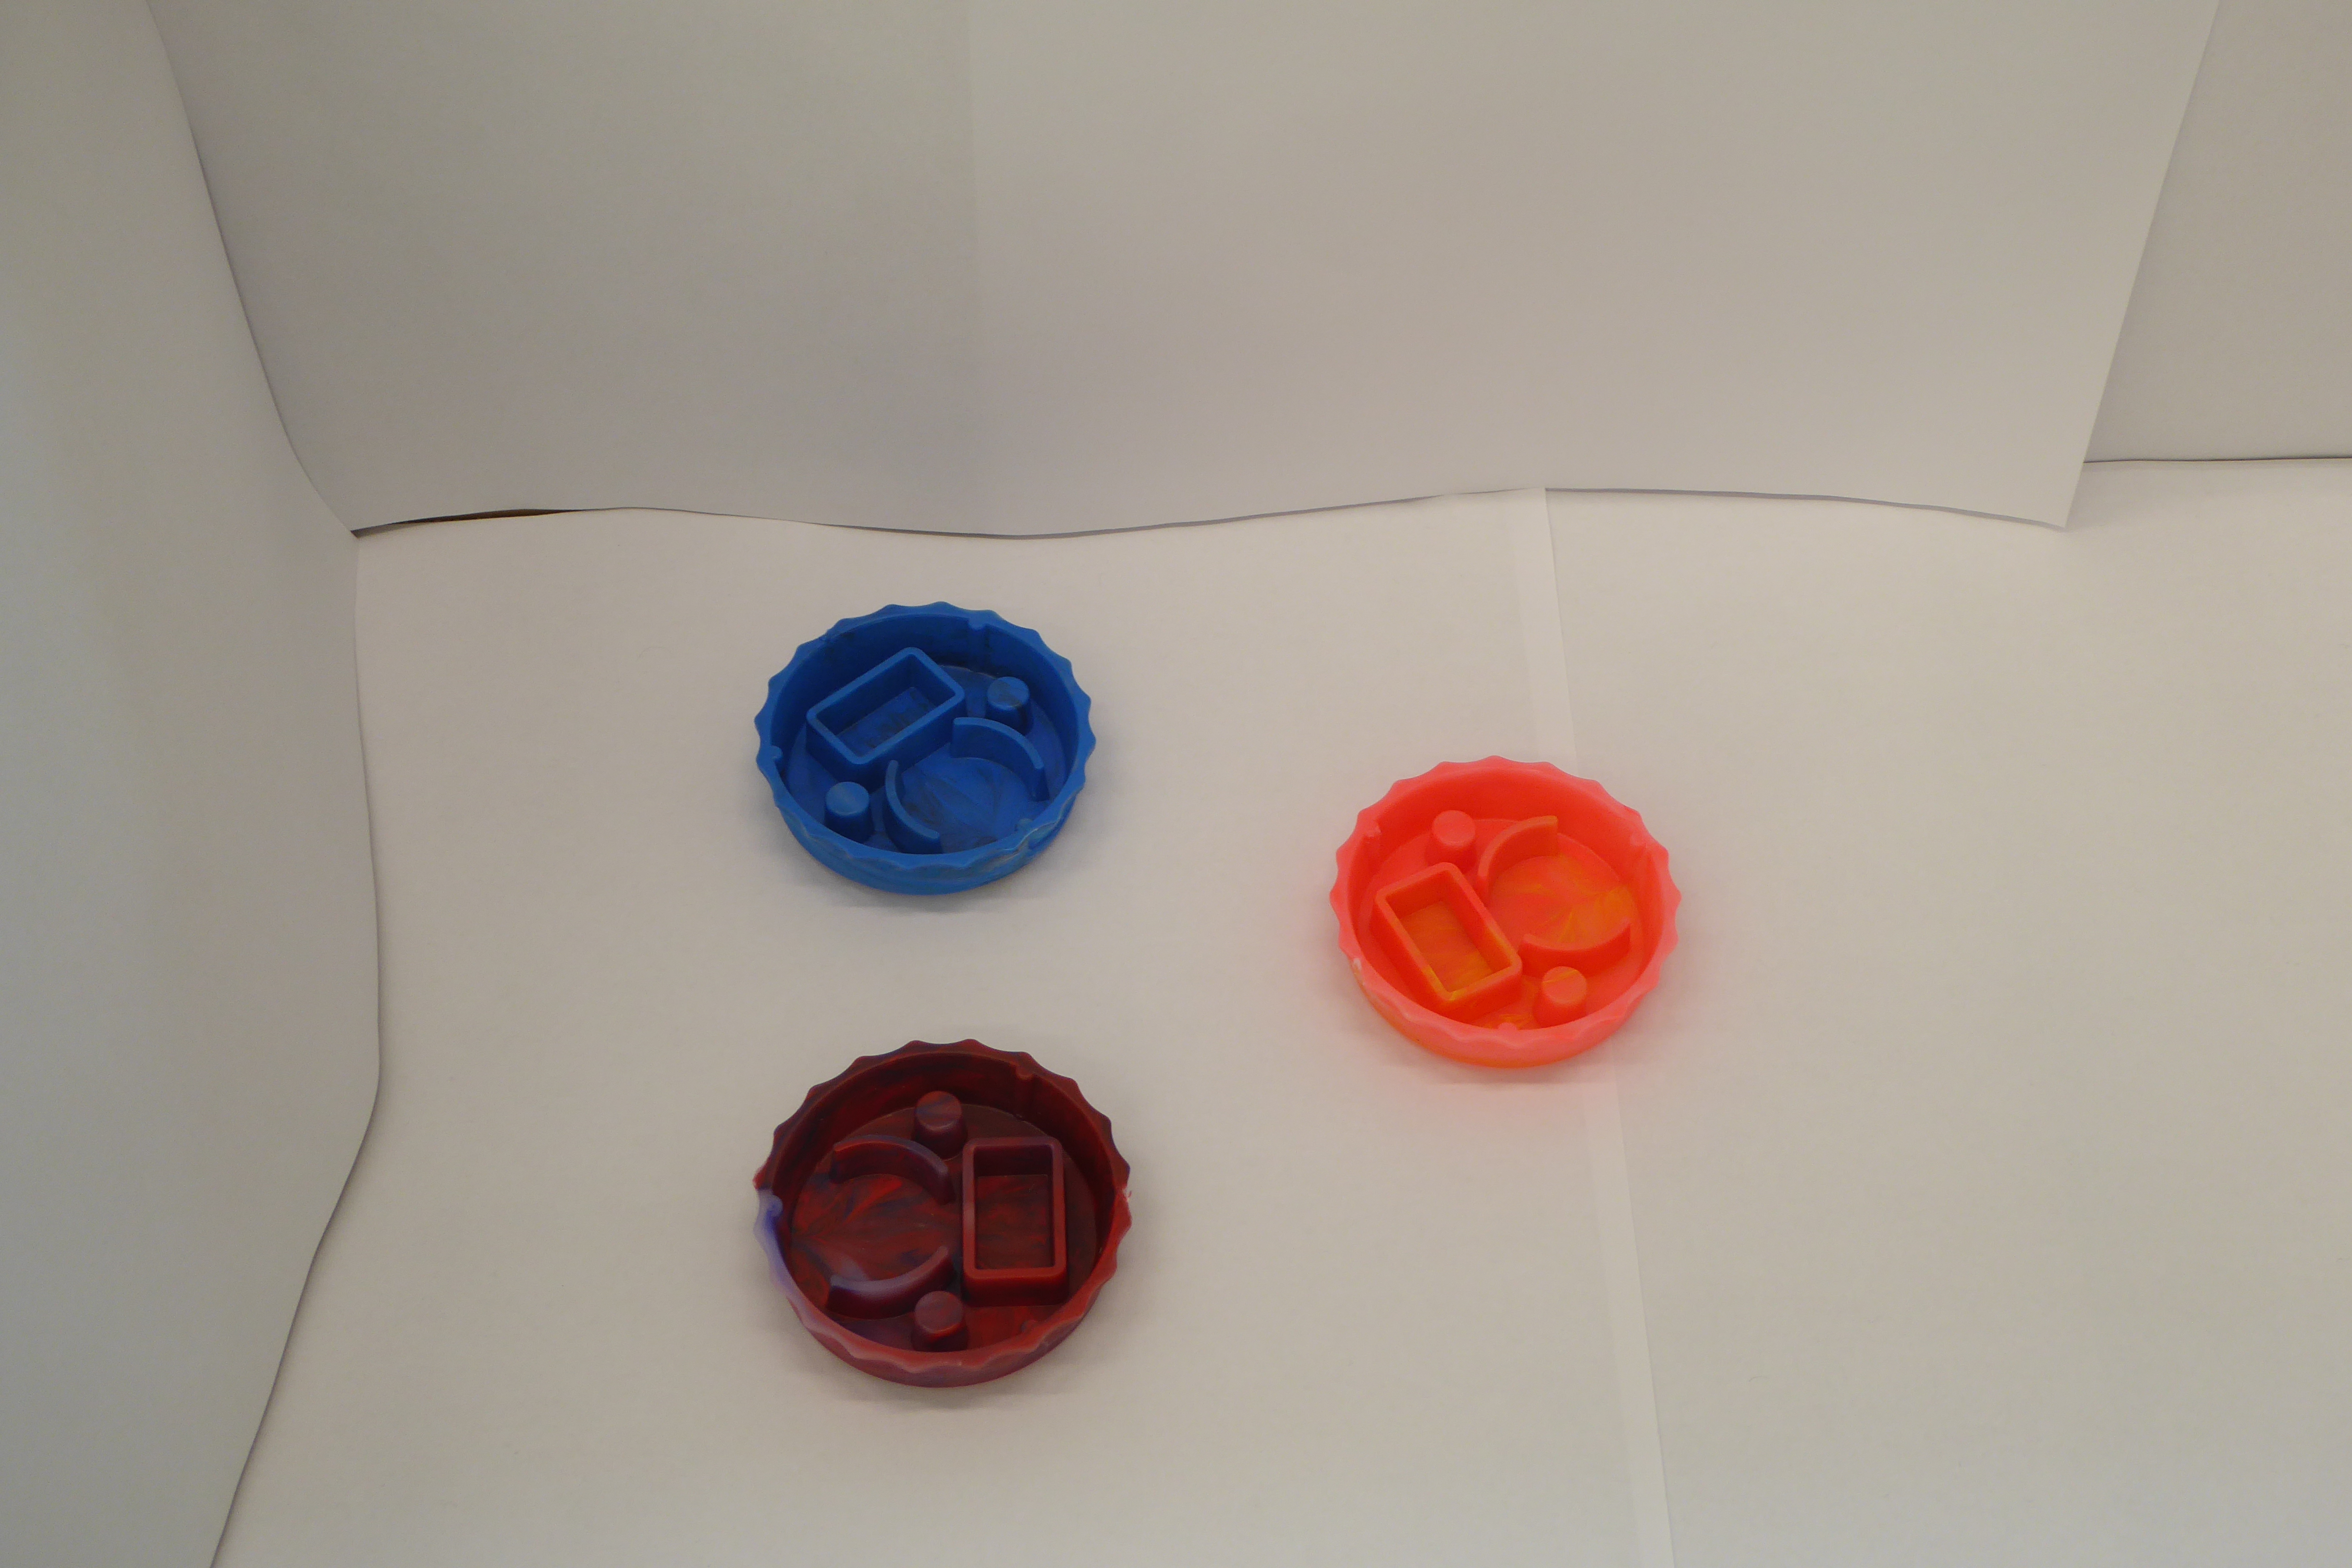
Label: Bottle Opener - Cover